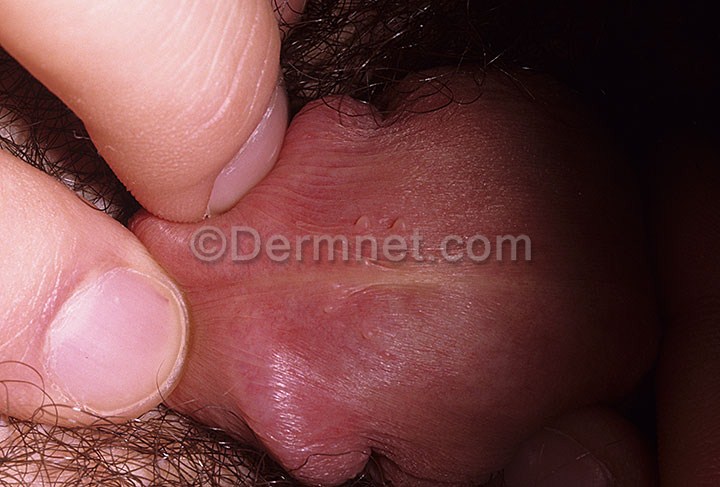
Disease: Herpes HPV and other STDs Photos